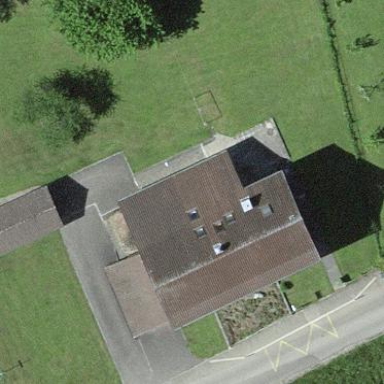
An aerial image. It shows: Simple and straightforward house.